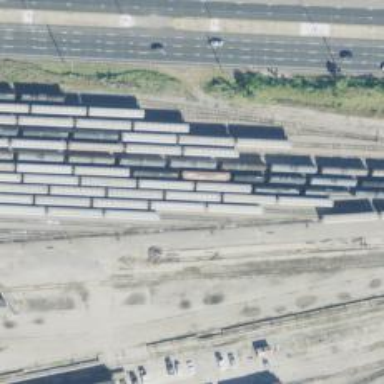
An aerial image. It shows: Railway yard used for servicing trains.